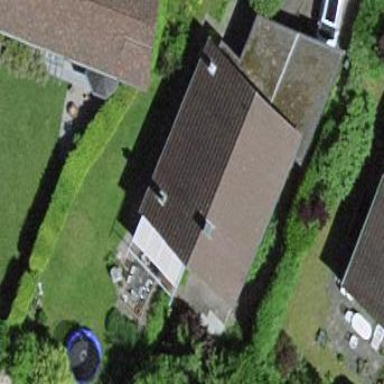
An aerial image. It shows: Simple house.